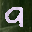
Label: 9